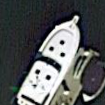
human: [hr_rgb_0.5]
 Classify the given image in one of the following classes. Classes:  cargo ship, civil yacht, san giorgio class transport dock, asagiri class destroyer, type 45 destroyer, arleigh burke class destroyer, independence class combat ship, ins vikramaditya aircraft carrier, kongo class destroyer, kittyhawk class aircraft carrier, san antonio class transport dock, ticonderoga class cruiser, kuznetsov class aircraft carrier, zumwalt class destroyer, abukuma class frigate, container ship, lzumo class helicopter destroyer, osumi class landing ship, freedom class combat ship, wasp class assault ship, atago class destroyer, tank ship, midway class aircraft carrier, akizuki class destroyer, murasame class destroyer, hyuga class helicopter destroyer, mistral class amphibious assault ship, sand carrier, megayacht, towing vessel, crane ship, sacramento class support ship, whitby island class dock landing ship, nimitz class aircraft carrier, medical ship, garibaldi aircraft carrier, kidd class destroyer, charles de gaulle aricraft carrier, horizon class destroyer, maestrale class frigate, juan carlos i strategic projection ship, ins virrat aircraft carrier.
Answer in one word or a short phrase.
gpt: Civil yacht